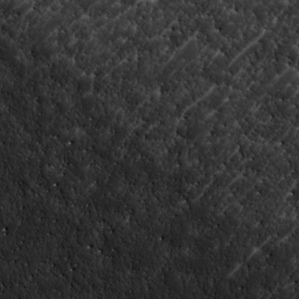
Label: non_frost